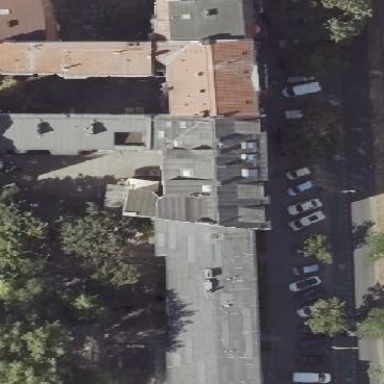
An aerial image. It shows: Residential building.